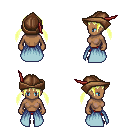
a pixel art fantasy rpg character, female body template, human, dark skin, overskirt, red pants, gold twin-tailed hairstyle, leather cap, maroon shoes, four views (front, back, left, right), 2x2 character sprite sheet, small pixel art, hard edges, no anti-aliasing